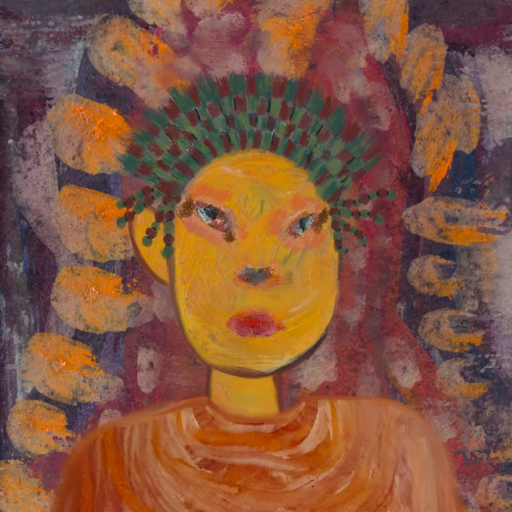
Background: Doll, Head And Neck Front: After_Raid, Face Front: Boggyland, Bust: Pious_Lady, Hair Front: Blank, Head Accessory: After_Raid_Crown, Second Necklace: Blank, Necklace: Blank, Baby: Blank